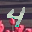
Label: 4